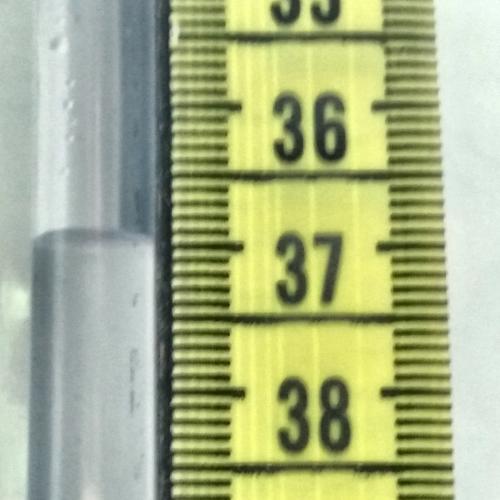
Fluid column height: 36.9 cm